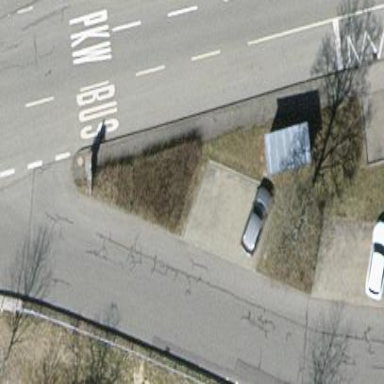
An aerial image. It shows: Parking area with surface.